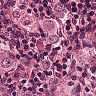
Metastatic tissue present: yes